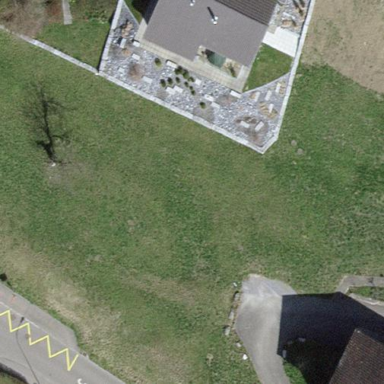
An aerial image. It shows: Area covered with grass.